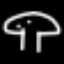
Label: mushroom